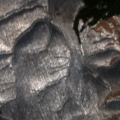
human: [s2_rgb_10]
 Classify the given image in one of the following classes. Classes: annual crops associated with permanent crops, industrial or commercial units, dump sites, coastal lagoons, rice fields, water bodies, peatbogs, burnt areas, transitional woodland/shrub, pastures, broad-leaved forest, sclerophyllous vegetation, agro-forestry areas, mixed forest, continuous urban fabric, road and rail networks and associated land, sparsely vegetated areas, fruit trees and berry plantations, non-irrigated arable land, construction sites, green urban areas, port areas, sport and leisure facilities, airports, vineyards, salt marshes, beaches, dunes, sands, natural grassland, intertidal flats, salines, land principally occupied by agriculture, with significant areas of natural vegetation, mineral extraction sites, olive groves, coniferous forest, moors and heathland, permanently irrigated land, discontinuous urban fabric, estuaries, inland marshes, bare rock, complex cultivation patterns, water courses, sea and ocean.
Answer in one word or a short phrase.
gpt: broad-leaved forest, coniferous forest, mixed forest